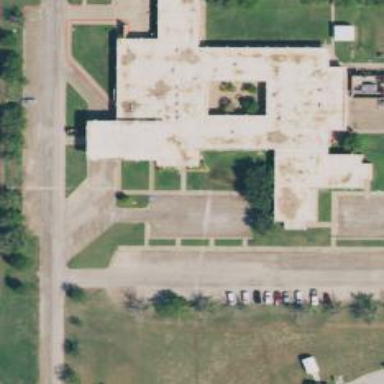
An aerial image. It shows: Healthcare facility identified as hospital.